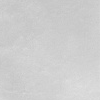
Atmospheric dust classification: dusty